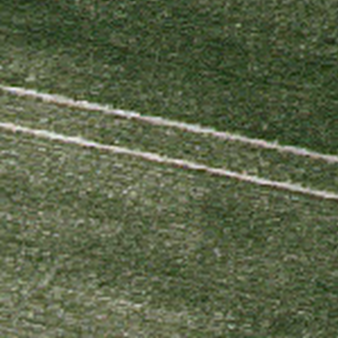
Label: other